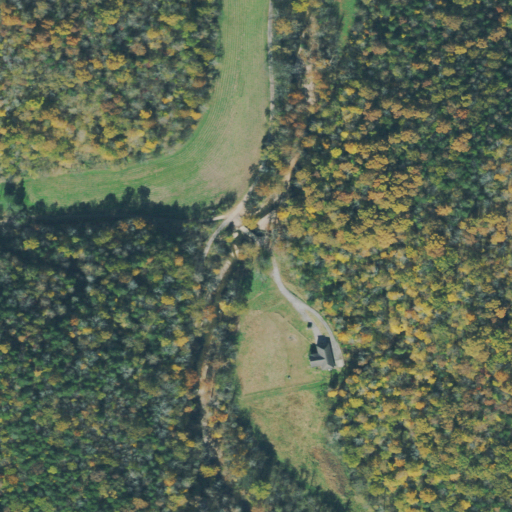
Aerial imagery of valley in Tennessee named Big Hollow containing deciduous forest, mixed forest, pasture, open development, evergreen forest, and shrub